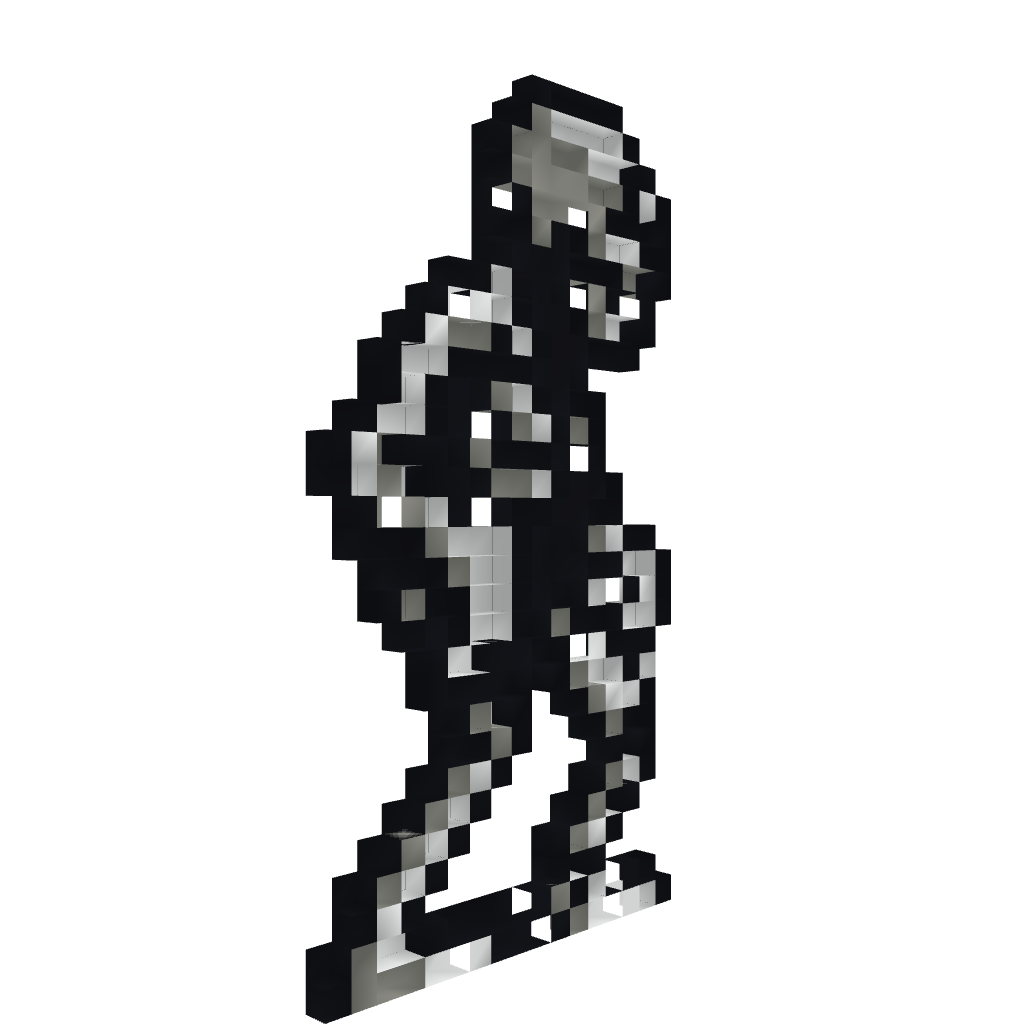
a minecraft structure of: Skeleton from Castlevania 2